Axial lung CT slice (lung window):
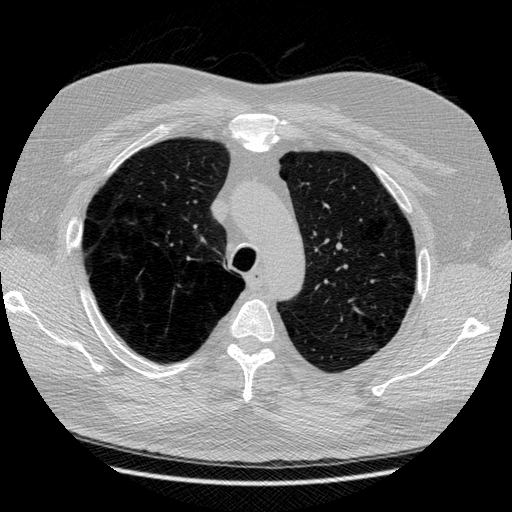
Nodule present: no